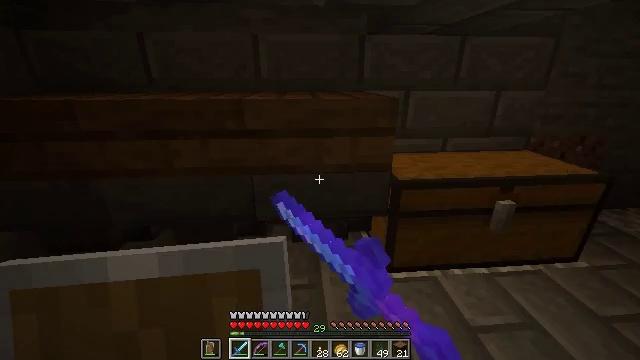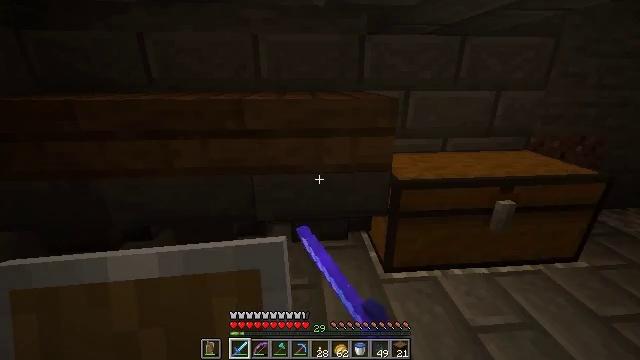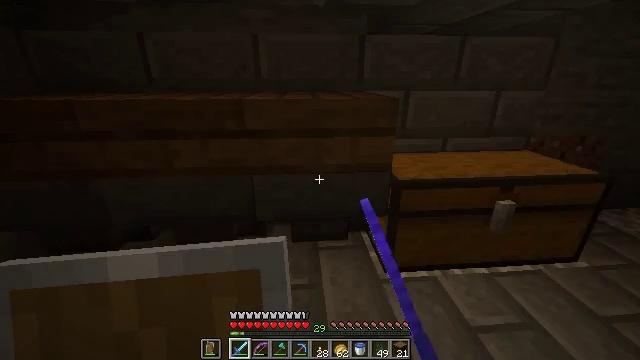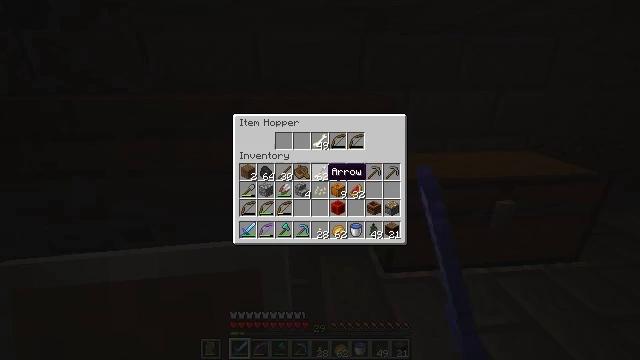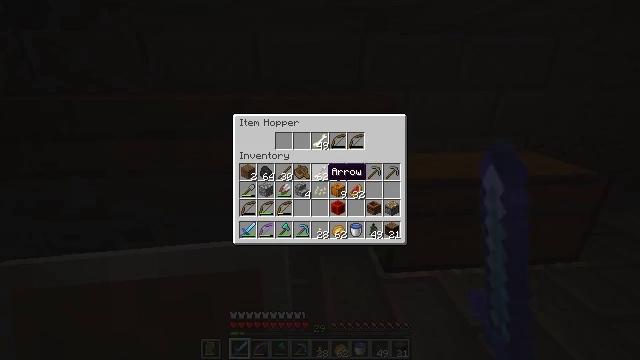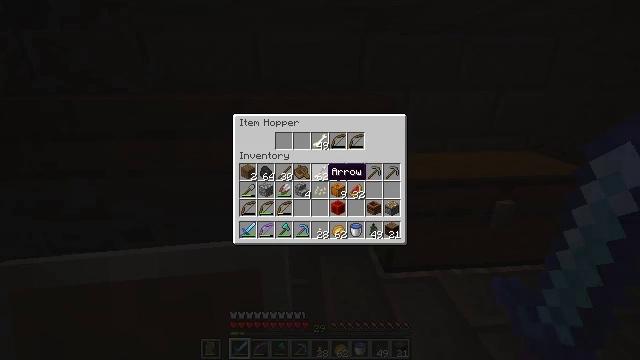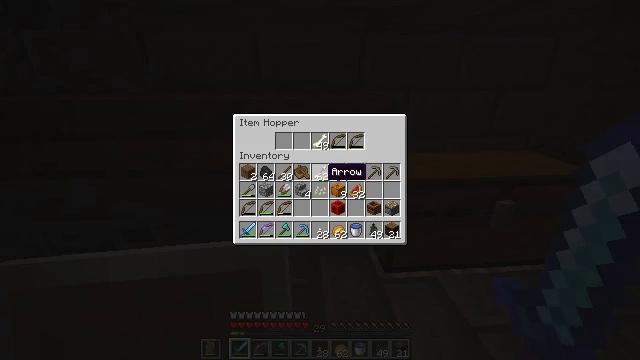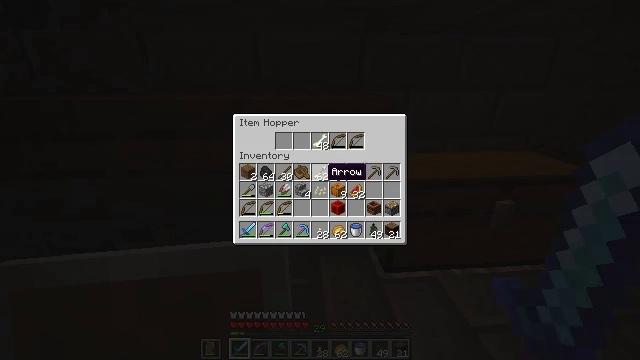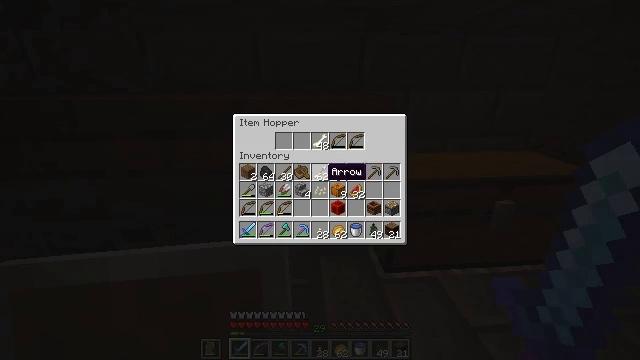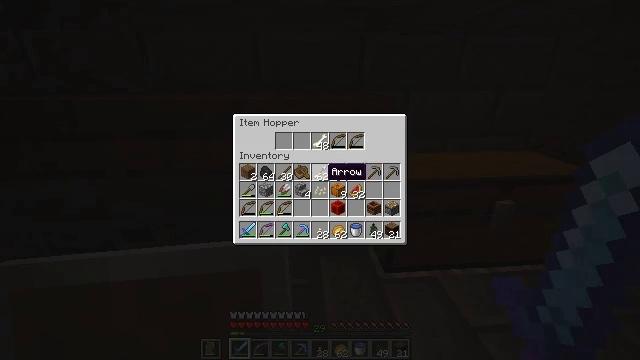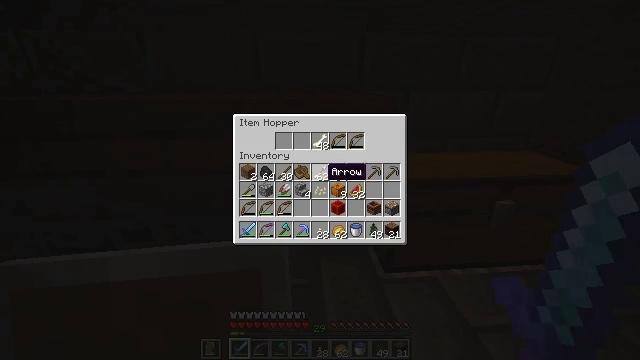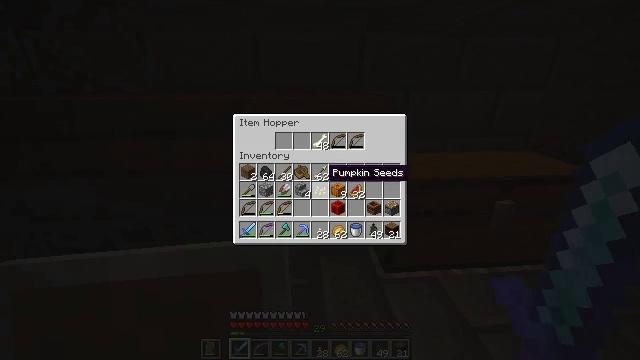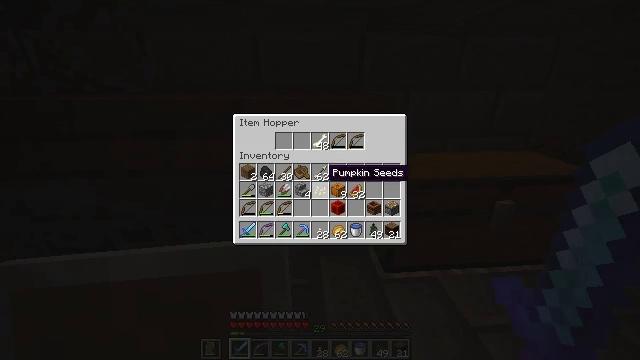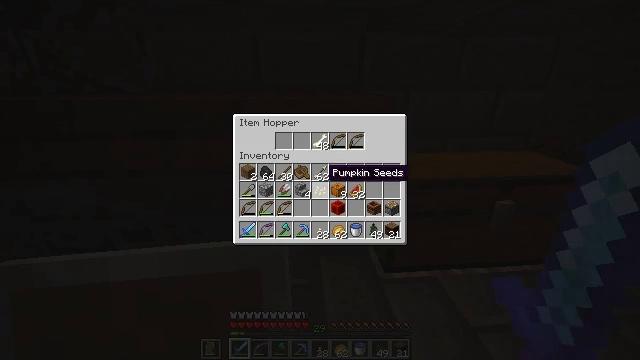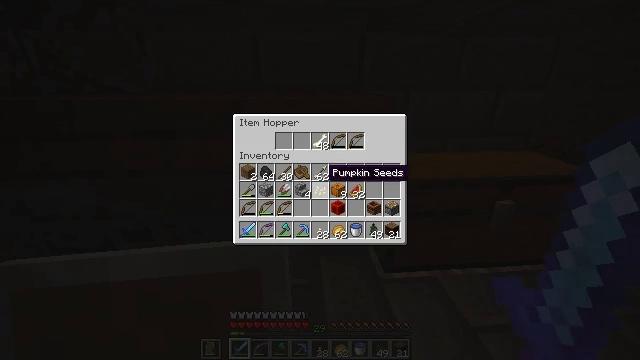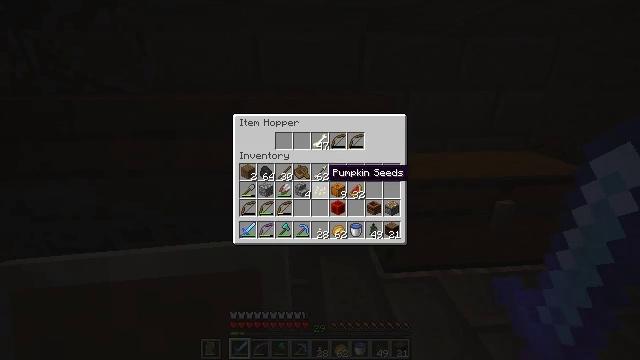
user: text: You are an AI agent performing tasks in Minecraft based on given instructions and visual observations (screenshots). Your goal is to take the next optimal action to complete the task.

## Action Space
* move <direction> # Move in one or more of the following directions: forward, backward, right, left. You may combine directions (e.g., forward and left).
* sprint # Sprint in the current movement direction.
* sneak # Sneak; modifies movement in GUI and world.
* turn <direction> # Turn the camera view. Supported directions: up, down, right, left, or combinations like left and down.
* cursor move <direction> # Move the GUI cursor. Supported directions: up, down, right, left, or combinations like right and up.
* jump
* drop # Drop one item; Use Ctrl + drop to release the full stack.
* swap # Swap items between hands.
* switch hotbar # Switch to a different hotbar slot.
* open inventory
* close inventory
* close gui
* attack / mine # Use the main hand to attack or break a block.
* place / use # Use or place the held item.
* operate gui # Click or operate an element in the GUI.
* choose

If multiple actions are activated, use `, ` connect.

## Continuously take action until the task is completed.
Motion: motion action
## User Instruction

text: Harvest the mature beetroots.
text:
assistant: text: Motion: no_op
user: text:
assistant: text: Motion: no_op
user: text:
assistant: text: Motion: open gui
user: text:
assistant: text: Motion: no_op
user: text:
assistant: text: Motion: no_op
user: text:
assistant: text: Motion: no_op
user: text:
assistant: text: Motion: no_op
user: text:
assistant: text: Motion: no_op
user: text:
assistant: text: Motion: no_op
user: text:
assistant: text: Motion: no_op
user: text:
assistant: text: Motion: no_op
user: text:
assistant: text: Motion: no_op
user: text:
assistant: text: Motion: no_op
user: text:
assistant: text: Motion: no_op
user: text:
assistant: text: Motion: no_op
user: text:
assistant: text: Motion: no_op
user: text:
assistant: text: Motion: no_op
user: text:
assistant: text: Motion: no_op
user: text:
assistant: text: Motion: no_op
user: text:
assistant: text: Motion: no_op
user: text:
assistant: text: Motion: no_op
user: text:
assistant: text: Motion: no_op
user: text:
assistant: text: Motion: no_op
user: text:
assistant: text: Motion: cursor move right
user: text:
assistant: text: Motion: cursor move right
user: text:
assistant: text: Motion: cursor move right
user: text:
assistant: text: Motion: cursor move right
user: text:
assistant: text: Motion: turn right, close gui
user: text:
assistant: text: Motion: turn right, use / place
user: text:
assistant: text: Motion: use / place